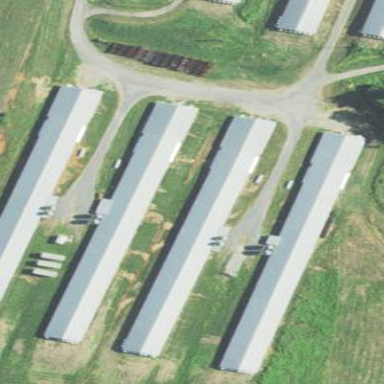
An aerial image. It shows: Farm auxiliary building.